Here is the raw accelerometer signal from a rotor rig, plotted against time. Based on the visible evidence, which rotor condition applies: normal, misalignment, unbalance, looseness?
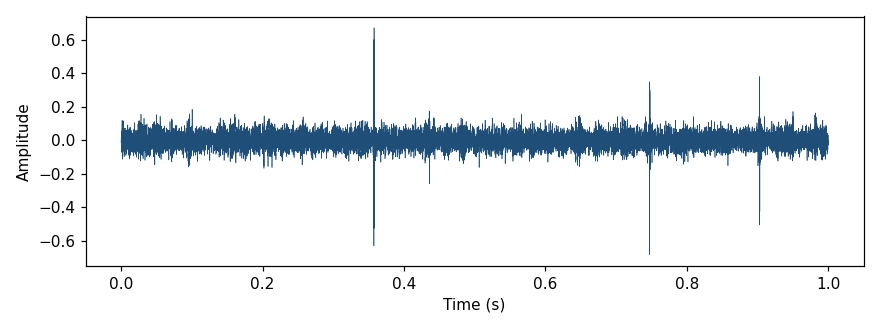
Answer: normal